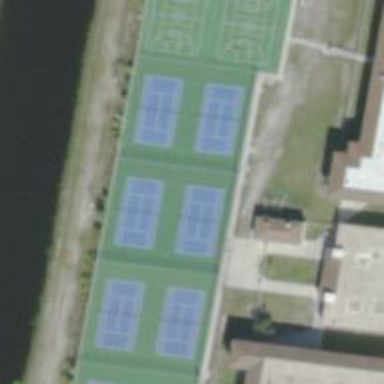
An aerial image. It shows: Tennis court on pitch designated for leisure land.